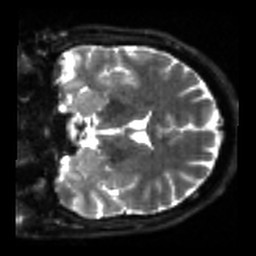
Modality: sbref
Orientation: coronal
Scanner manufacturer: siemens
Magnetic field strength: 3 T
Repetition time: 4 s
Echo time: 0.0594 s